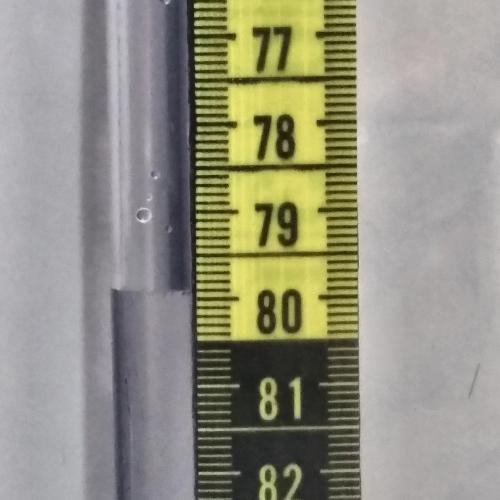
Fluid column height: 79.9 cm